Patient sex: F
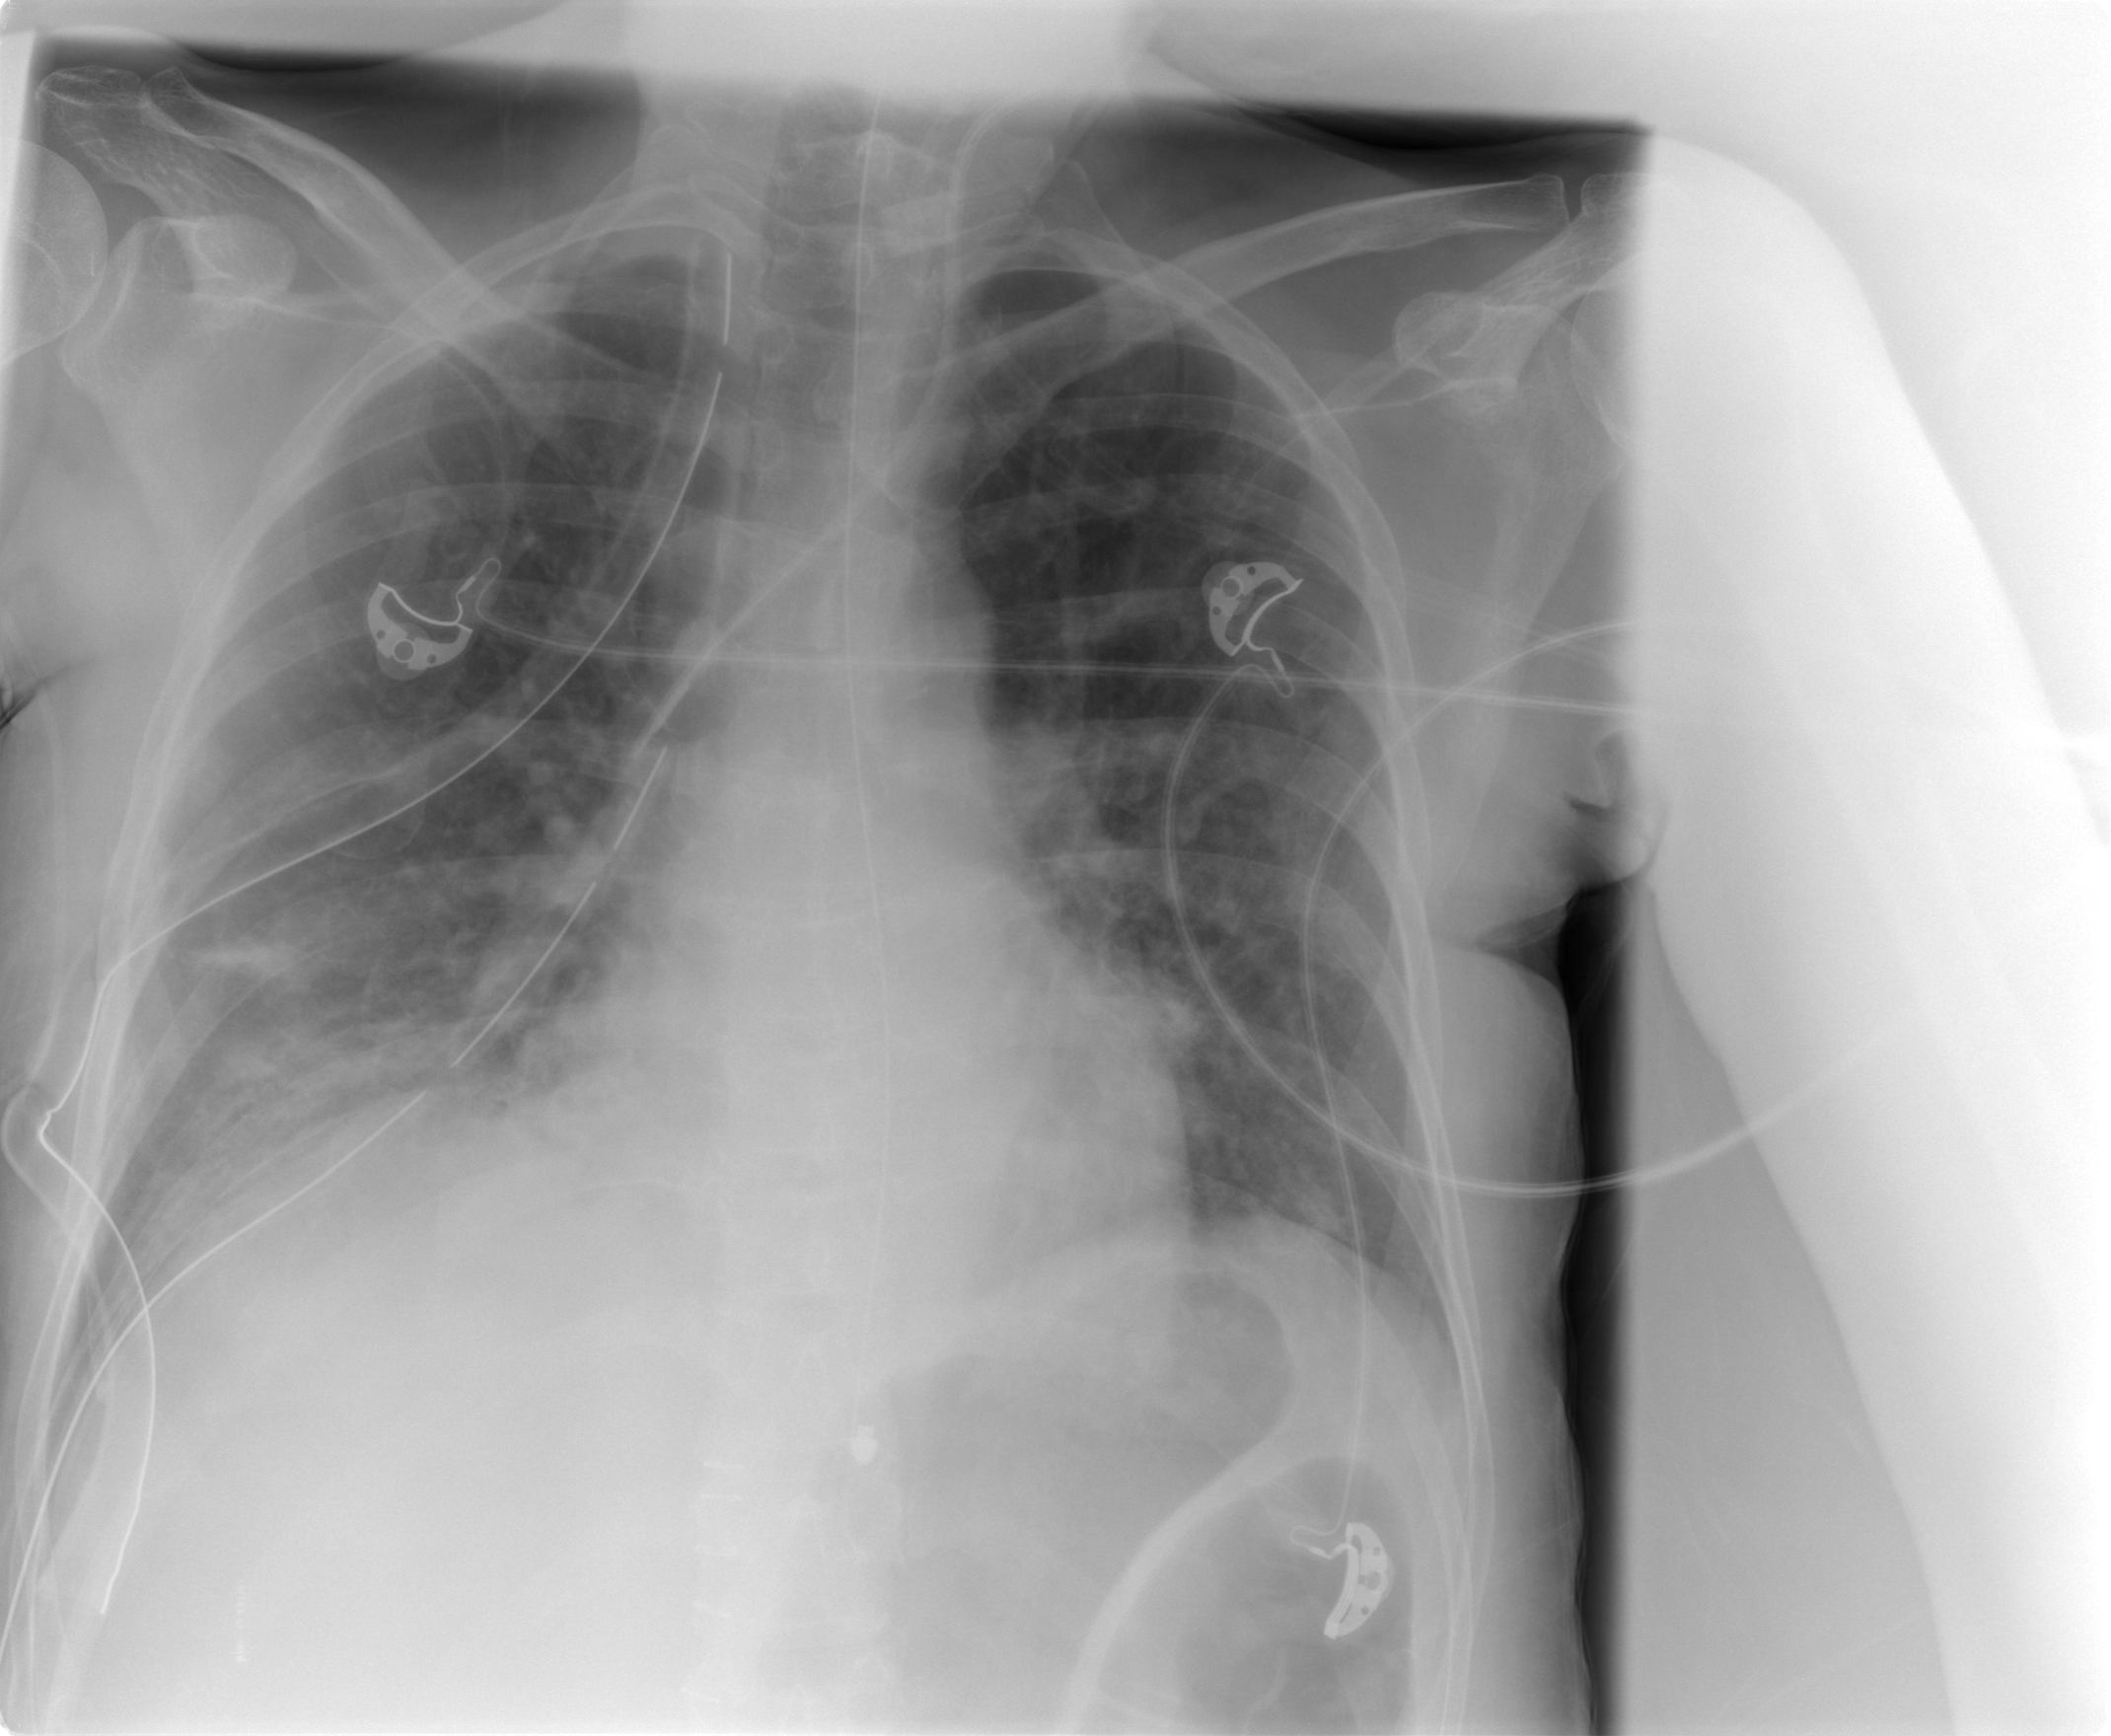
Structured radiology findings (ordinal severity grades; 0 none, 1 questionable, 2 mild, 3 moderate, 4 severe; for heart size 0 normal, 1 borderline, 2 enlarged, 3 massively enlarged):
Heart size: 0
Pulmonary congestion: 2
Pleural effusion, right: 2
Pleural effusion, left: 0
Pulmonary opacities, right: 2
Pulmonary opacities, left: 2
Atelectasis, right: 2
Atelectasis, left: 2